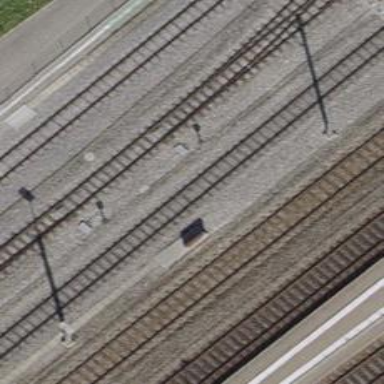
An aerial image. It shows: Narrow-gauge railway siding with 1 track. The track is electrified with contact line.